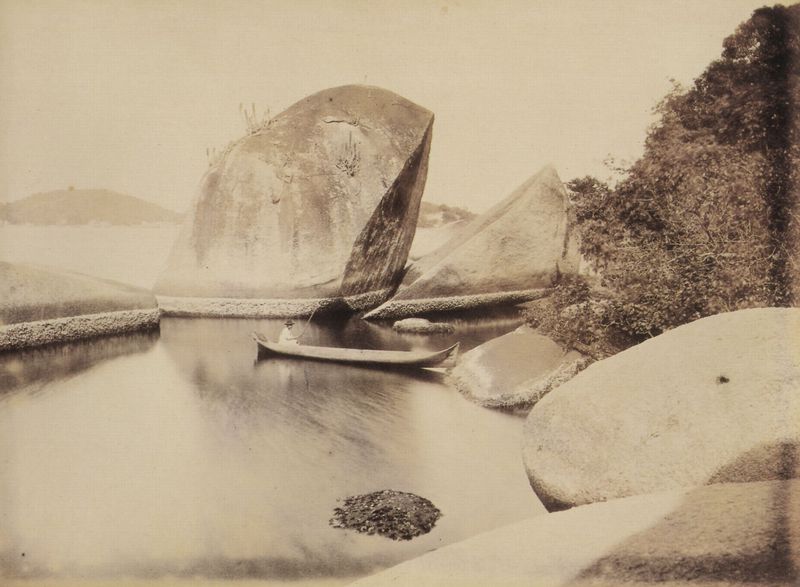
Titel: Ein gespaltener Granitfelsen auf der Paquéta-Insel in der Bucht von Rio
Künstler: Marc Ferrez
Standort: Brasilia
Institution: Sammlung Ministerio das Relacoes Exteriores
Schlagwörter: baum, berg, blätter, felsen, himmel, mann, meer, schatten, wasser, weiß, bäume, landschaft, see, teich, ufer, braun, frau, grau, hell, hut, licht, schwarz, gras, alt, mensch, stein, steine, spiegel, halme, horizont, hügel, natur, spiegelung, strauch, busch, gebüsch, sonne, insel, land, pflanzen, wasserfall, boot, ruhig, schiff, segel, sommer, ruhe, warm, berge, fels, gebirge, sepia, böschung, ruderer, bucht, reflexion, foto, fotografie, findlinge, kanu, linie, angel, felsbrocken, salz, findling, angler, inseln, karibik, unwirklich, felsformation, felsformationen, kajak, ausland, bewachsung, gelswand